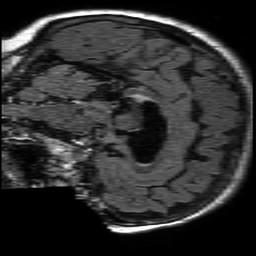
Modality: FLAIR
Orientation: sagittal
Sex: female
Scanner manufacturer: philips
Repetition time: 11 s
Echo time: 0.125 s